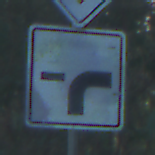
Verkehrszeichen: VerlaufVorfahrtsstrasse9
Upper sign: Vorfahrtsstrasse
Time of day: MorningAfternoon
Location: Outdoor (Nature)
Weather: Clear
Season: NotSpecified
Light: Natural